Question: The screenshot below is taken from SourceTree. I created a simple git repo with a few commits in it. For each commit, the comment says what branch I was on when I made the commit.

As you can see, the tree diagram is (arguably) suboptimal in that the commits to master are not all the same color, nor are they in a single lane. Why is this?
(The tree diagrams drawn by GitHub and BitBucket seem to suffer from similar problems, so it's not just SourceTree.)
Obviously it doesn't much matter in this simple example, but in some of my projects we use a variant of git-flow, and it's often difficult to keep track of each of the git-flow "swimlanes" when you look at the tree diagram. In part, this is because the tree diagram doesn't keep each swimlane the same color over time.
My suspicion is that the tree diagram is (arguably) suboptimal because the git repo doesn't actually contain enough information to draw the tree diagram the way I want it. In particular, when two commits are children of a common commit (e.g. when you branch), git doesn't know whether the parent commit is "on the same branch" as child 1 or child 2. Or, put another way, it doesn't know which child was the branch, and which was a continuation of the trunk. Do I have this right?
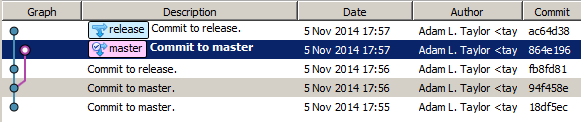
Answer: As other answers have alluded to, this is simply the nature of Git: A git commit does not contain any information about what branch the user was on when the commit was made. (And this information cannot be reliably inferred from the information that git does maintain, which of course includes the DAG.) This was a design choice made by the git authors. Mercurial, in contrast, store a branch name with each commit. Git advocates argue that this is a bad thing, because it discourages the creation of possibly-temporary branches to try things out, and furthermore branch name collisions can easily arise. See, for instance, <URL>.
Mercurial advocates argue that storing the branch name with each commit is a good thing, because it makes it easier to maintain an interpretable history. That Mercurial stores a branch name with each commit seems to be the central reason why the author of <URL> prefers Mercurial over Git.